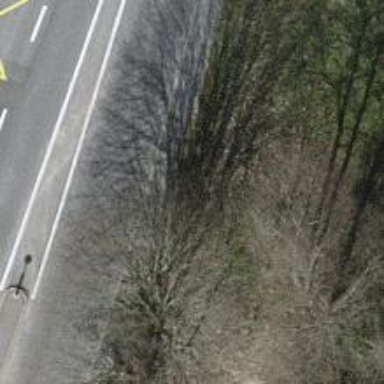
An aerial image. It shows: Asphalt sidewalk.